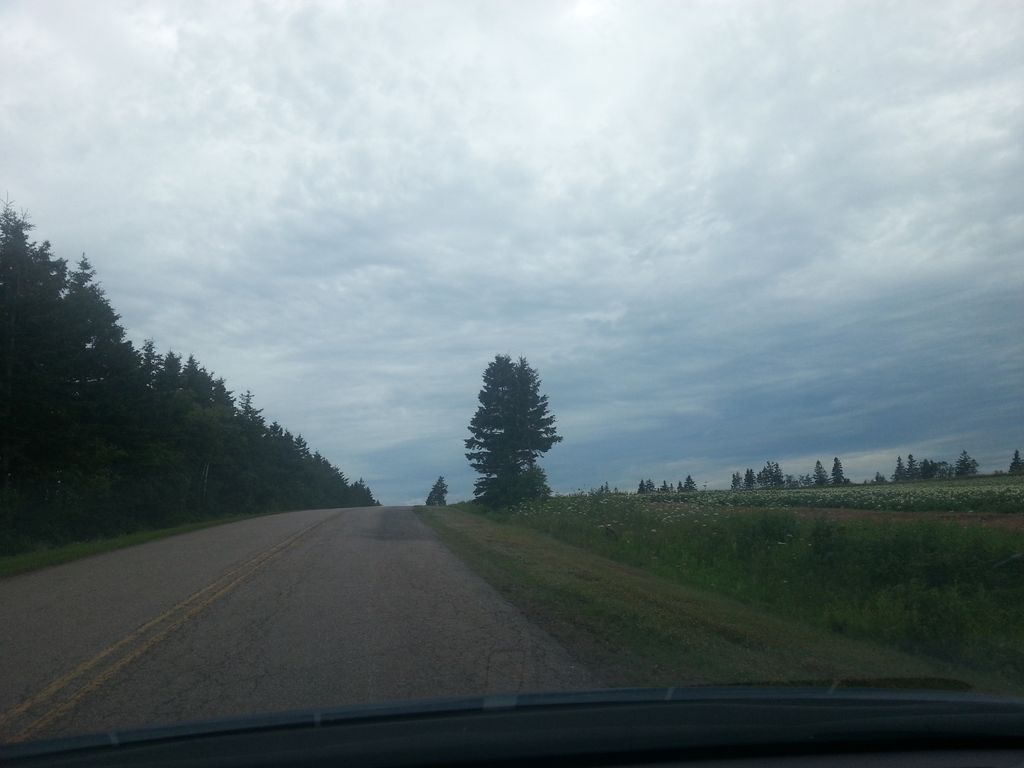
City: charlottetown